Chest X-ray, AP view. Patient: 52 years old, sex M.
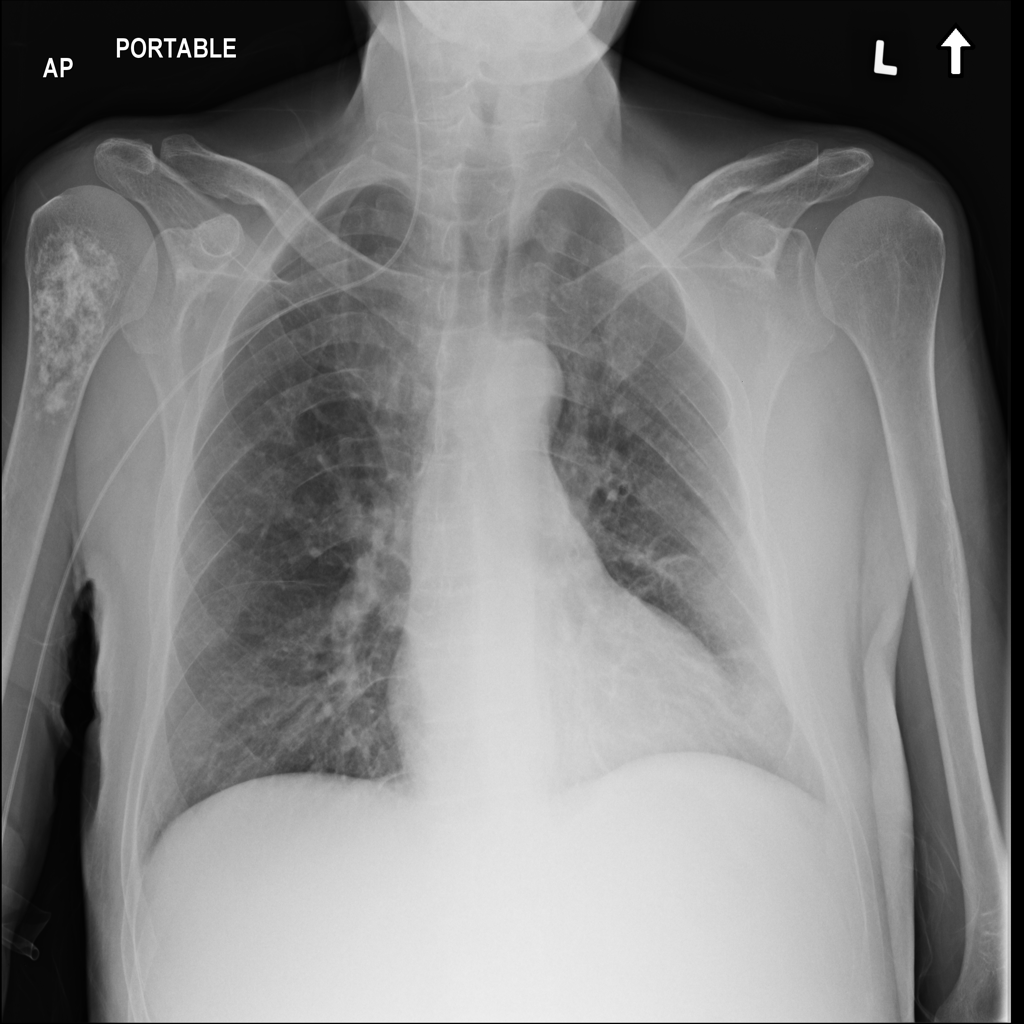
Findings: Effusion, Pleural_Thickening